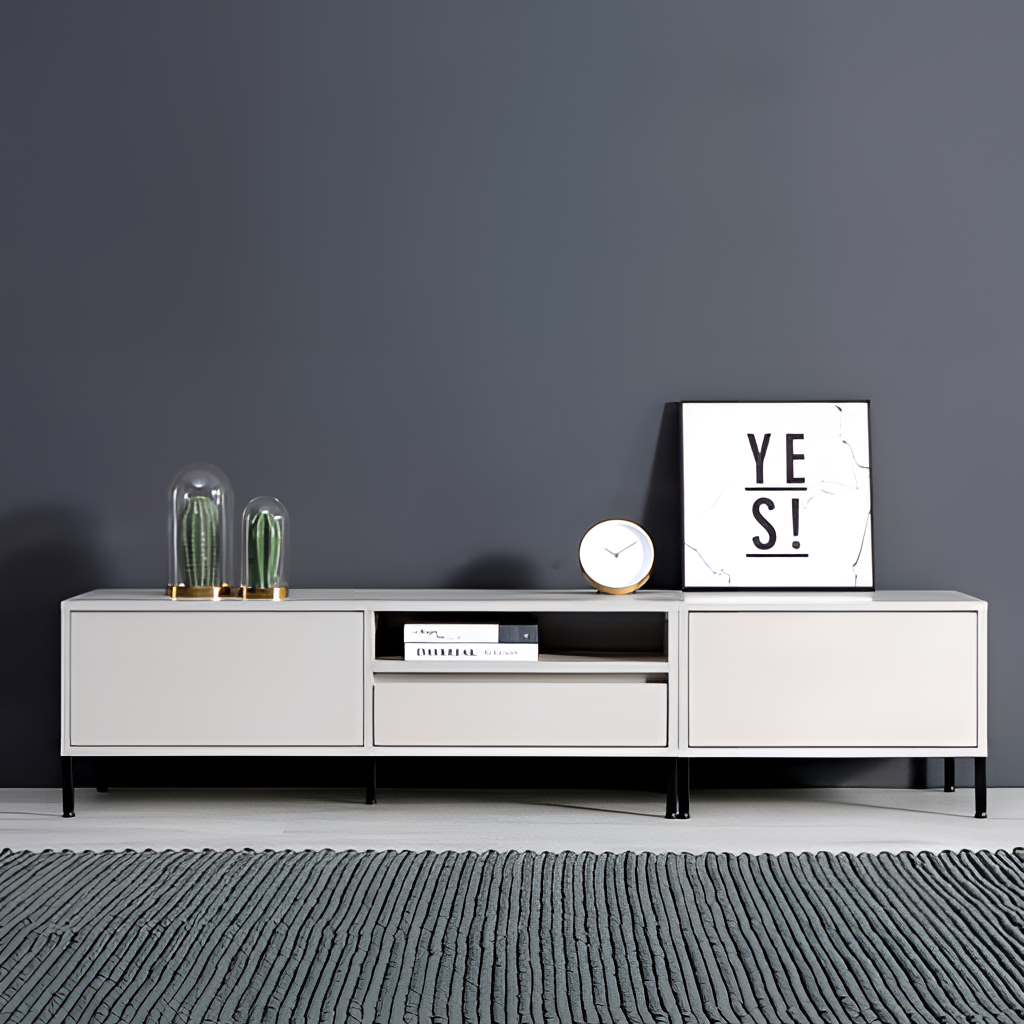
living room, wood console table, gray wood flooring, with plank pattern, gray paint wallpaper, with solid pattern, contemporary